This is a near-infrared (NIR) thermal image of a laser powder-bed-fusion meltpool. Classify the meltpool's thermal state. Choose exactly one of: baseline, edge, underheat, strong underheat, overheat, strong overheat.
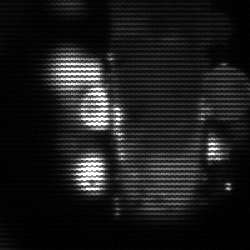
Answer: strong underheat